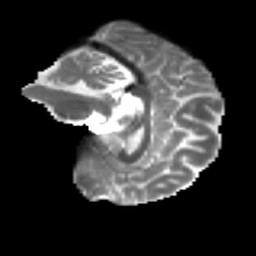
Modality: T2w
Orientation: sagittal
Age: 42
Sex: female
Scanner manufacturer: ge
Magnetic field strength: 3 T
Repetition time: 7.8 s
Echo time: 0.0606 s